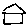
Label: house